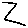
Label: zigzag